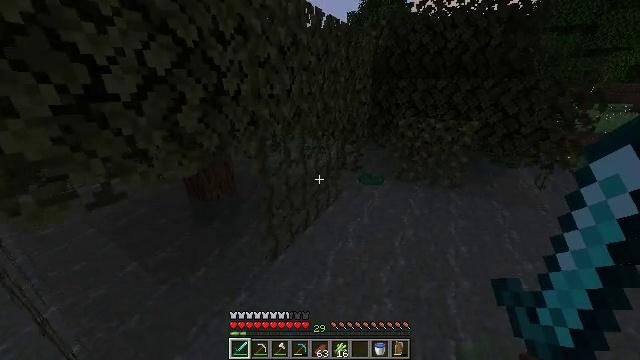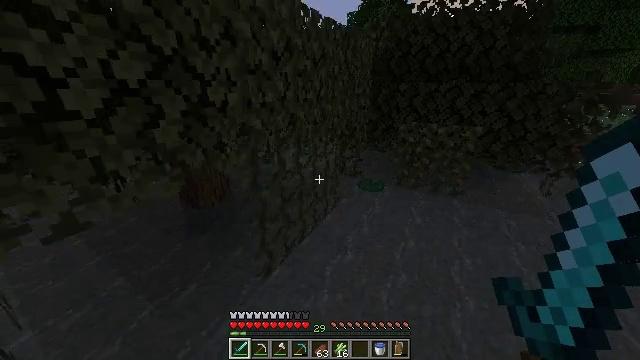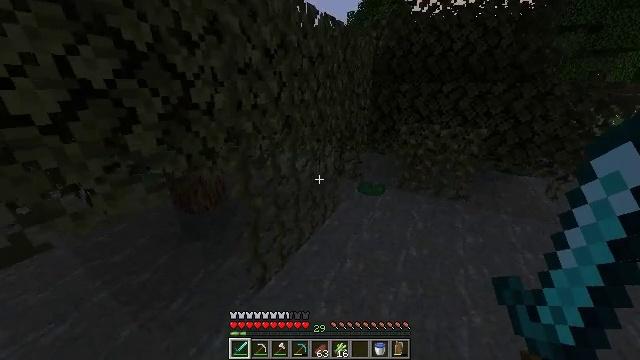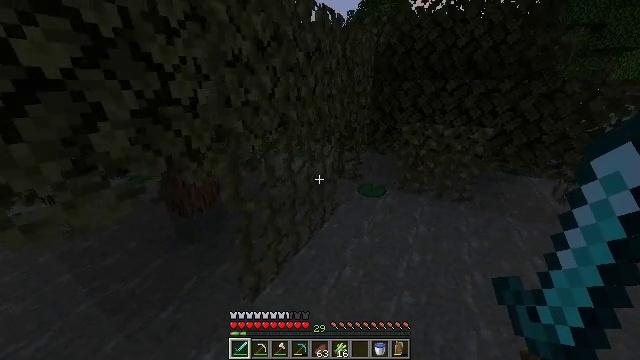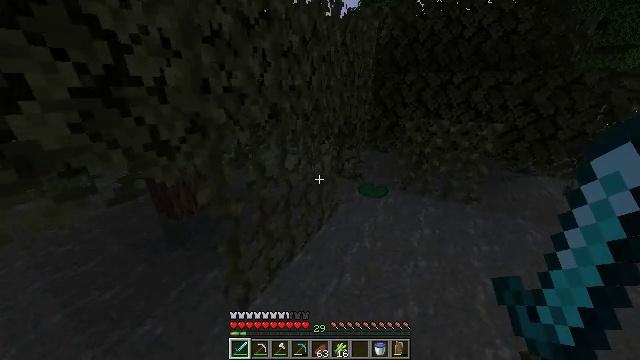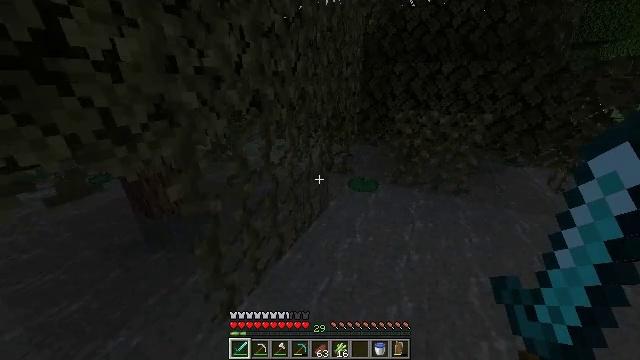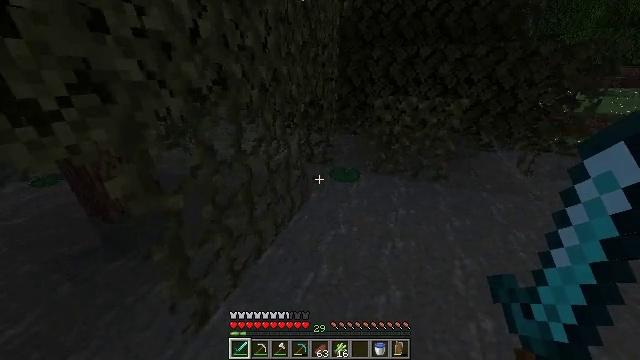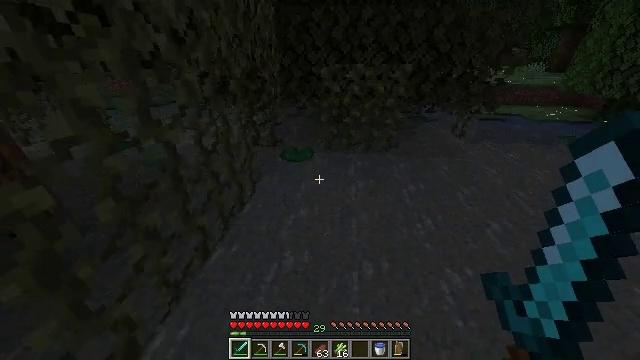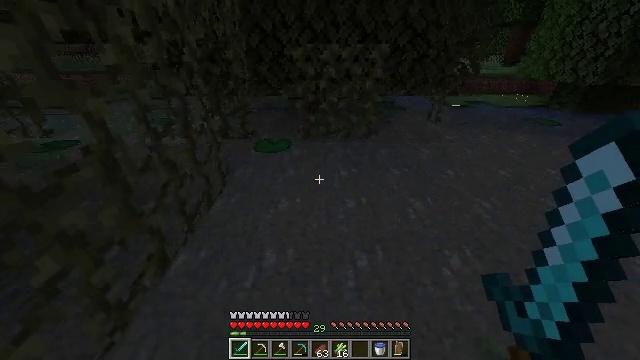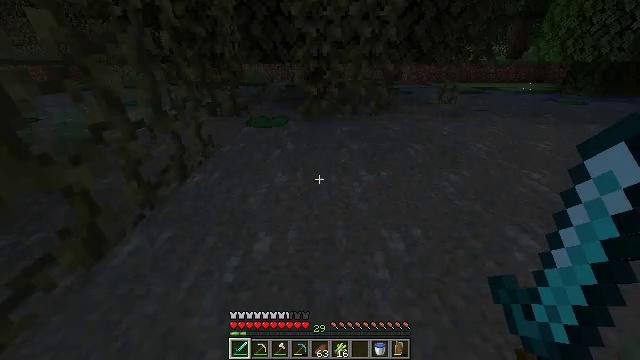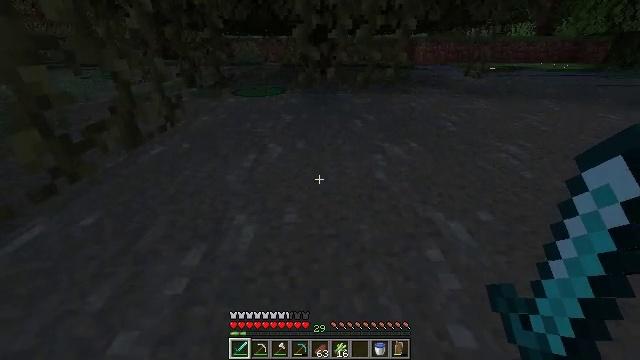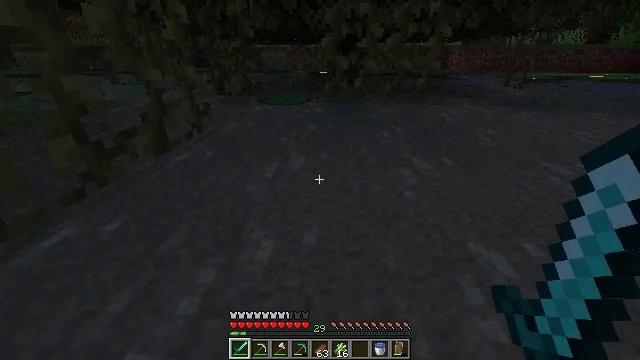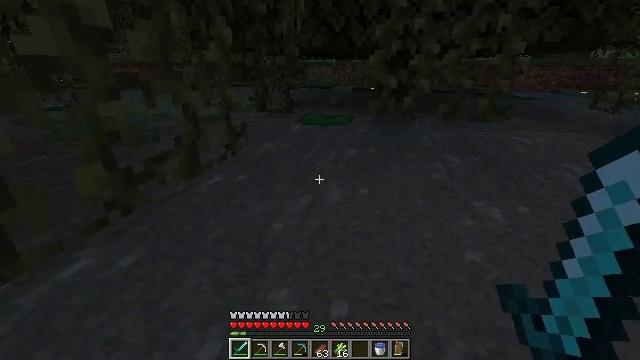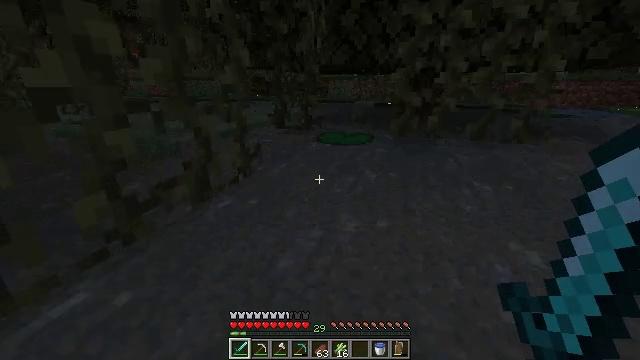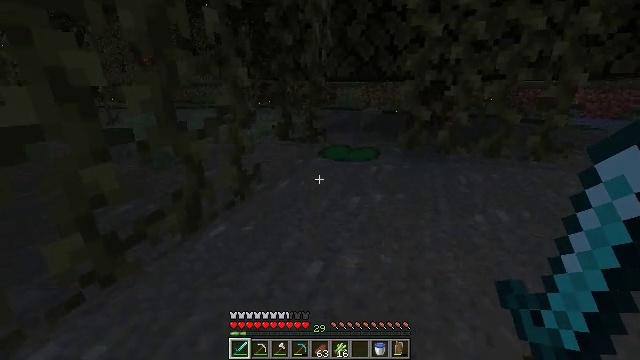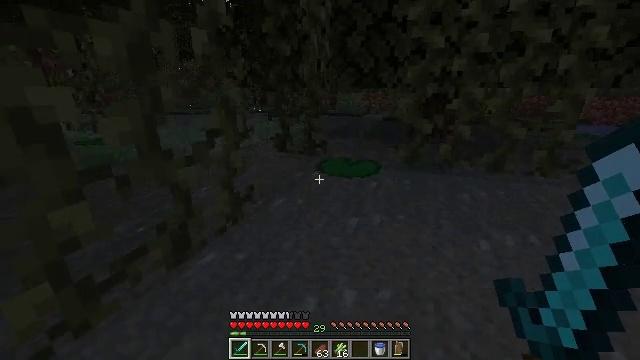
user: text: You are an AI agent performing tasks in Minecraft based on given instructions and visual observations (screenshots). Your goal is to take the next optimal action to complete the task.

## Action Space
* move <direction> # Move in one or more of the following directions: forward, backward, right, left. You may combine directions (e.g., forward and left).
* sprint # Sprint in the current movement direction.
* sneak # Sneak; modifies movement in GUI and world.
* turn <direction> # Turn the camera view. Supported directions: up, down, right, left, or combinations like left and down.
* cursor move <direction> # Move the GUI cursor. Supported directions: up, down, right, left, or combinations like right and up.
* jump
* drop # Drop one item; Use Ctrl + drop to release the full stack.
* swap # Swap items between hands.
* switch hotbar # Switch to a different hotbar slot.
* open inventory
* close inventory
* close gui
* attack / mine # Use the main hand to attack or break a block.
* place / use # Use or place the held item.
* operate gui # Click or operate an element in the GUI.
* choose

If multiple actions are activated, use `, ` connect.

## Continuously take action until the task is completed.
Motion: motion action
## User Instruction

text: Trim the tree by mining oak leaves.
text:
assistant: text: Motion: move forward, sprint, jump
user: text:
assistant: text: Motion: move forward, sprint, jump
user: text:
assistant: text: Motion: move forward, sprint
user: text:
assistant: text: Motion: move forward, sprint
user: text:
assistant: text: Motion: move forward, sprint, turn right
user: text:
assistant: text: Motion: move forward, sprint, turn right and down
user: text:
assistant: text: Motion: move forward, sprint, turn right and down
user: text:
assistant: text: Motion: move forward, sprint, turn right, jump
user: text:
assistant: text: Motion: move forward, sprint, jump
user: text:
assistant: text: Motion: move forward and move right, sprint, jump
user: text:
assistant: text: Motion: move forward and move right, sprint, turn left and up, jump
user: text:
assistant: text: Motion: move forward and move right, sprint, turn left and up, jump
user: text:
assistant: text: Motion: move forward and move right, sprint, turn left and up, jump
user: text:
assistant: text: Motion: move forward, sprint, turn left and up, jump
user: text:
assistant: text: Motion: move forward, sprint, jump
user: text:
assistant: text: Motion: move forward, sprint, turn left and up, jump
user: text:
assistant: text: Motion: move forward, sprint, turn up, jump
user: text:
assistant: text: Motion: move forward, sprint, turn up, jump
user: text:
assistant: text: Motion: move forward, sprint, jump
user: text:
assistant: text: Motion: move forward, sprint, jump
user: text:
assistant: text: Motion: move forward, sprint, jump
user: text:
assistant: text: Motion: move forward, sprint, jump
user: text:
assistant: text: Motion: move forward, sprint, turn right, jump
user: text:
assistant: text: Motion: move forward, sprint, turn right and up, jump
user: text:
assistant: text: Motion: move forward, sprint, turn right, jump
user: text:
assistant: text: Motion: move forward, sprint, turn right, jump
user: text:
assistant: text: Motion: move forward, sprint, turn right and down, jump
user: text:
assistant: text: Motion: move forward, sprint, turn right, jump
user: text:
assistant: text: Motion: move forward, sprint, turn right, jump
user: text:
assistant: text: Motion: move forward, sprint, turn right and up, jump